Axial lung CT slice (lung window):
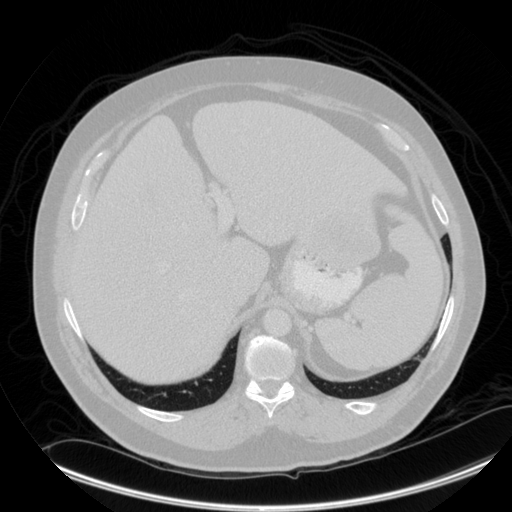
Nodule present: no